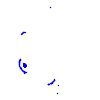
Particle: proton